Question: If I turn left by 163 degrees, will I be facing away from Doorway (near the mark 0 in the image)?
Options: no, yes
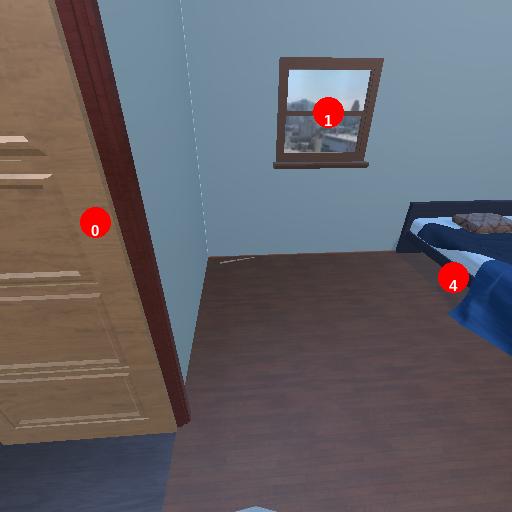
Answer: no